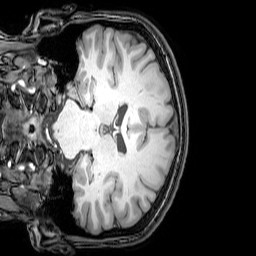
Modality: T1w
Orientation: coronal
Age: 26
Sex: female
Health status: healthy
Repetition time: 0.081 s
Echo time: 0.037 s